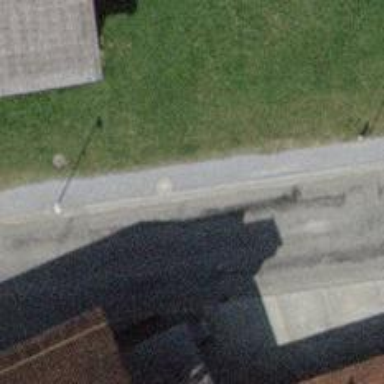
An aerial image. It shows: Unclassified asphalt road with sidewalk on the left.